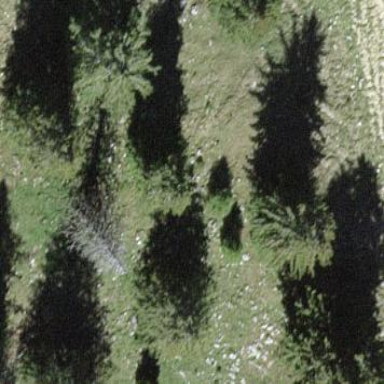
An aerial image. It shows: Forest with evergreen needle-leaved trees.